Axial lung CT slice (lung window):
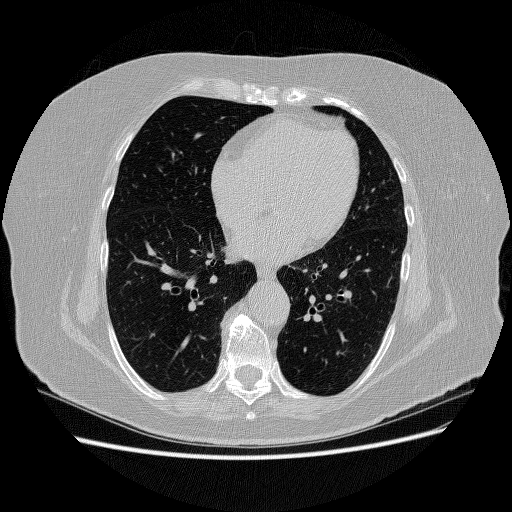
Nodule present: no